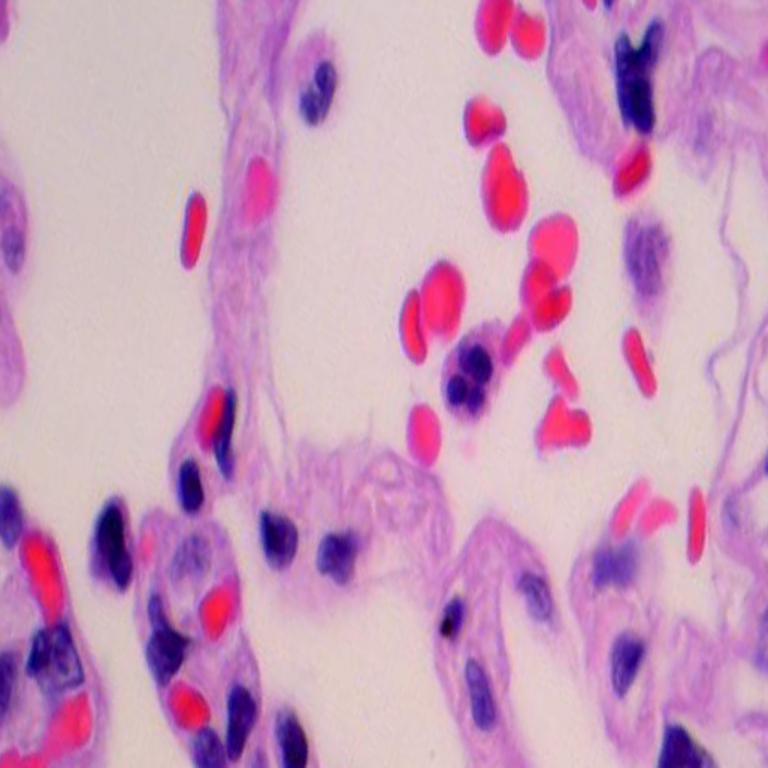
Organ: lung
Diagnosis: benign